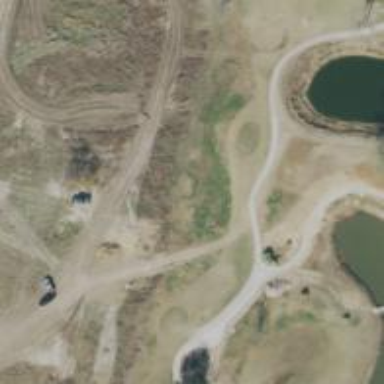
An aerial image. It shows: Path for both roads and golfers.